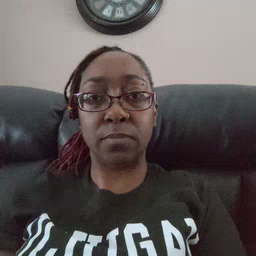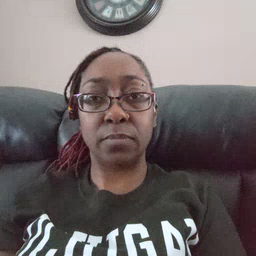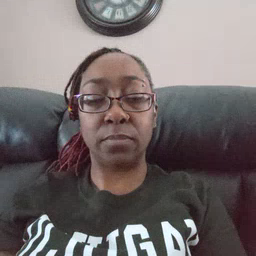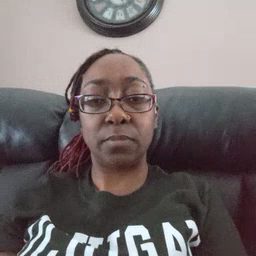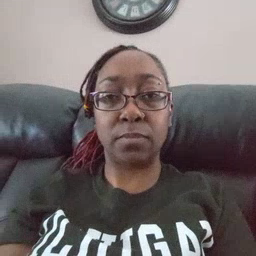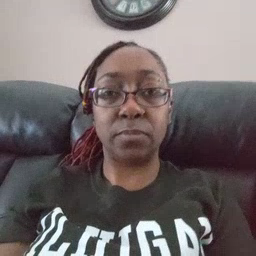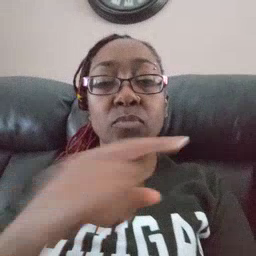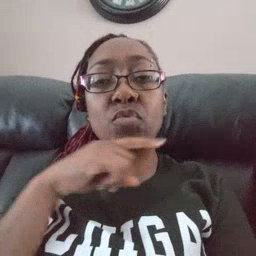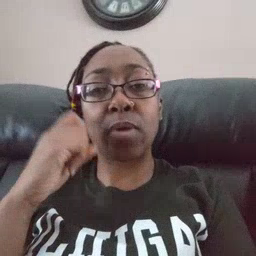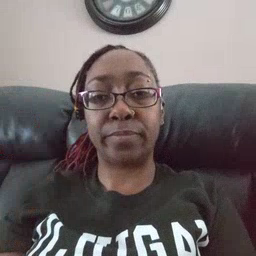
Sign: dry